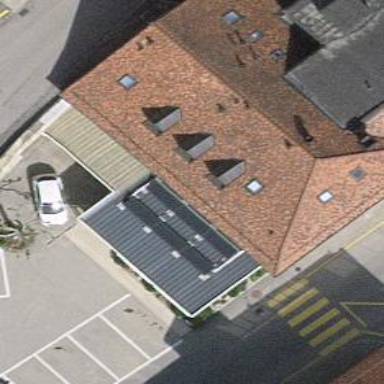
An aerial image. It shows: Restaurant.